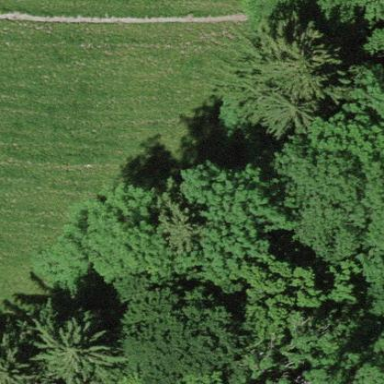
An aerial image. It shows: Forest area.